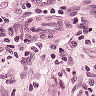
Metastatic tissue present: yes